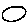
Label: circle